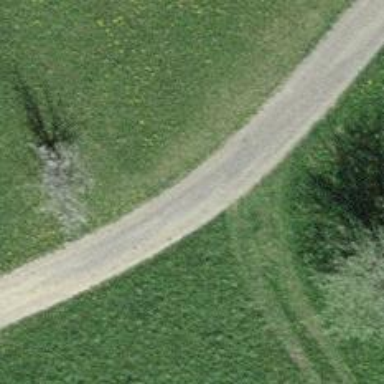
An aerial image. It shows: Well-maintained track road with grade 1 tracktype.